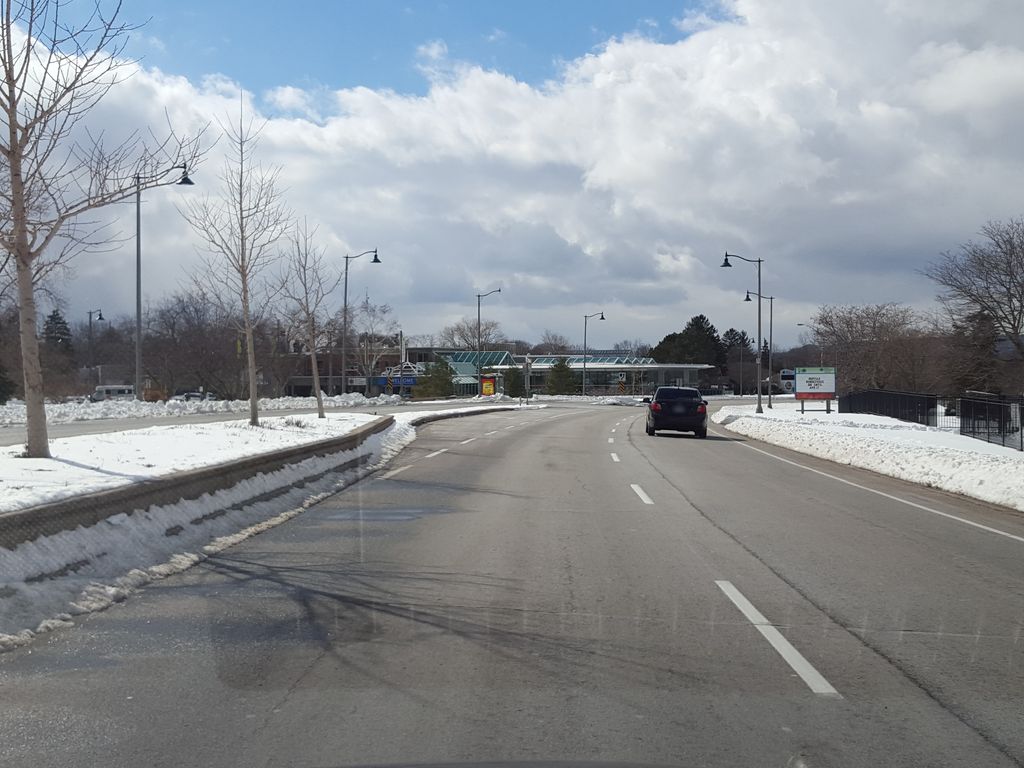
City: hamilton